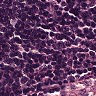
Metastatic tissue present: no